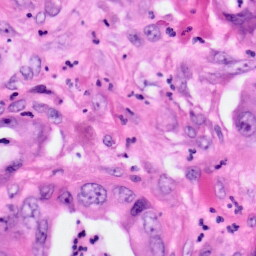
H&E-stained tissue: Pancreatic